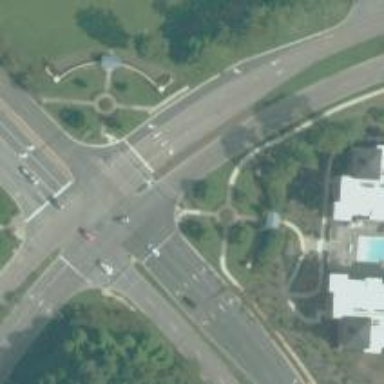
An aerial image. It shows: Marked crossing on asphalt footway.